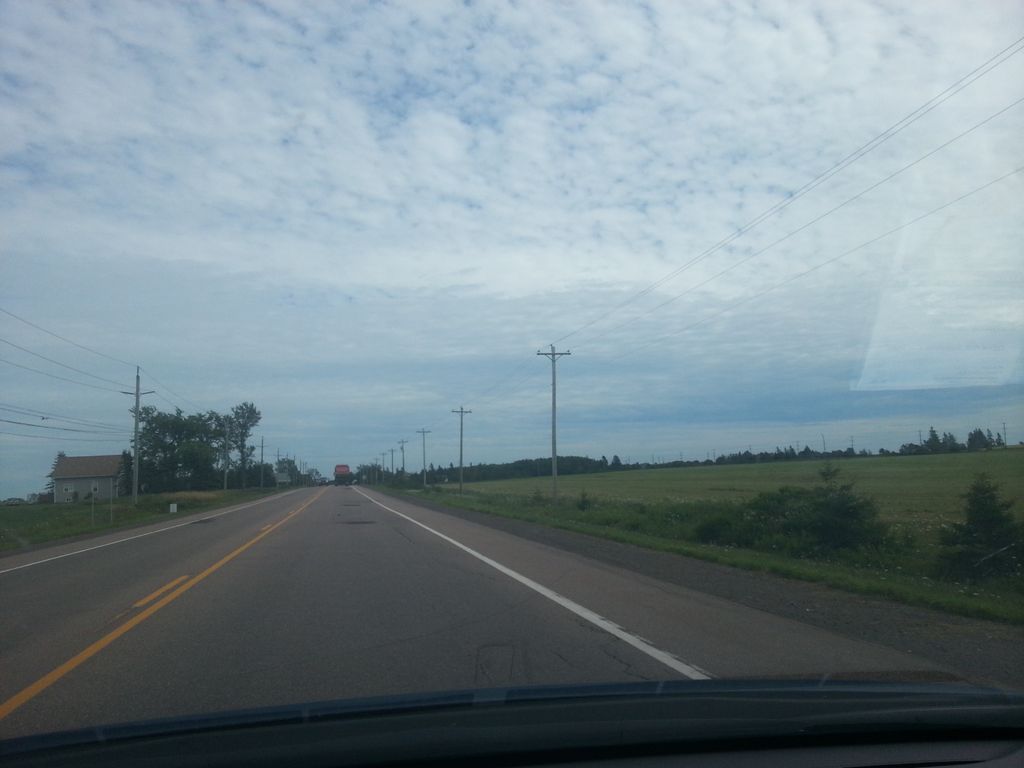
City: charlottetown